Aerial crown-view tile of a tropical tree (Barro Colorado Island, Panama), acquired 20250915:
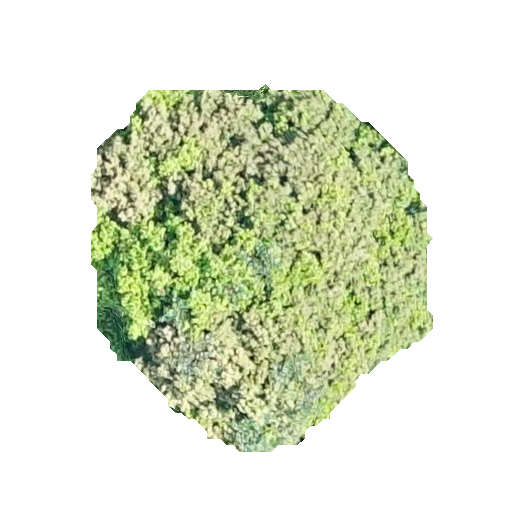
Species: Prioria copaifera
GBIF accepted scientific name: Prioria copaifera
Crown area: 136.966 m²